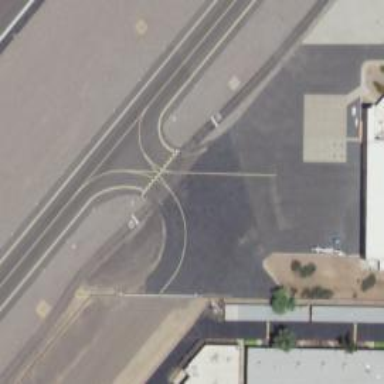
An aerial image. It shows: Asphalt taxiway in the airport.